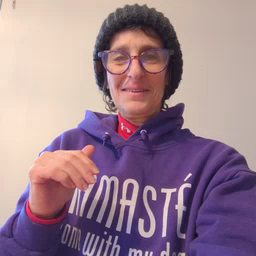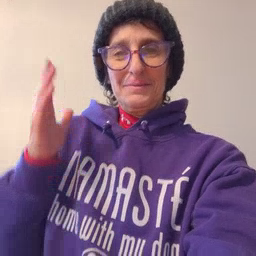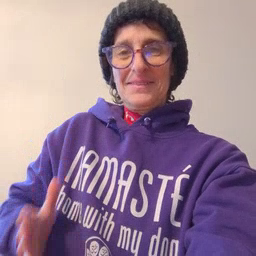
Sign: beside